Aerial crown-view tile of a tropical tree (Barro Colorado Island, Panama), acquired 20250217:
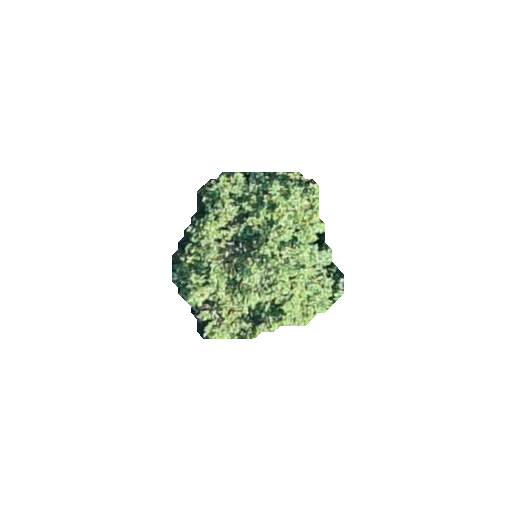
Species: Hieronyma alchorneoides
GBIF accepted scientific name: Hieronyma alchorneoides
Crown area: 32.08 m²